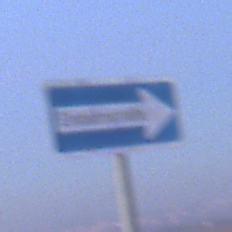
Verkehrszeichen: EinbahnstrasseRechtsweisend
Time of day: SunriseSunset
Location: Outdoor (Nature)
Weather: Clear
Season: NotSpecified
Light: Natural